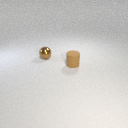
small brown metal sphere behind small brown rubber cylinder